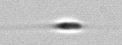
Label: Cylindrotheca_morphotype1